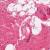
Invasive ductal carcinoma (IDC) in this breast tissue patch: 0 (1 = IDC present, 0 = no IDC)